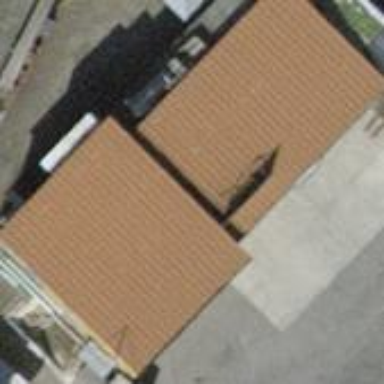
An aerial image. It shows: Service building.